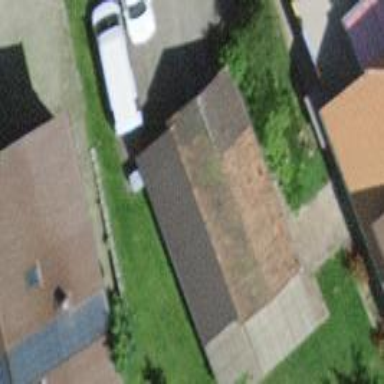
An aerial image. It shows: Garage building.